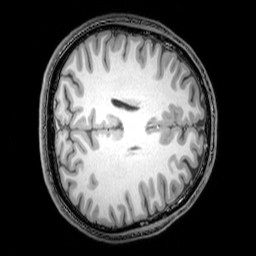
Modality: T1w
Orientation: axial
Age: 20
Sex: male
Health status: healthy
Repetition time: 0.081 s
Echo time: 0.037 s